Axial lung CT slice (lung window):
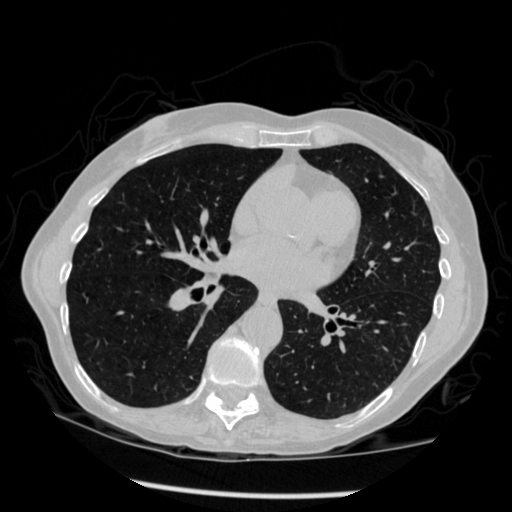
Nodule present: no